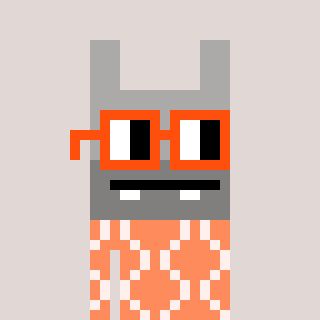
a pixel art character with square orange glasses, a rabbit-shaped head and a peachy-colored body on a warm background